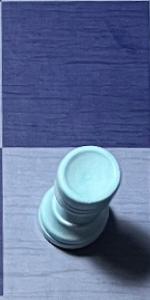
Label: Rook_White